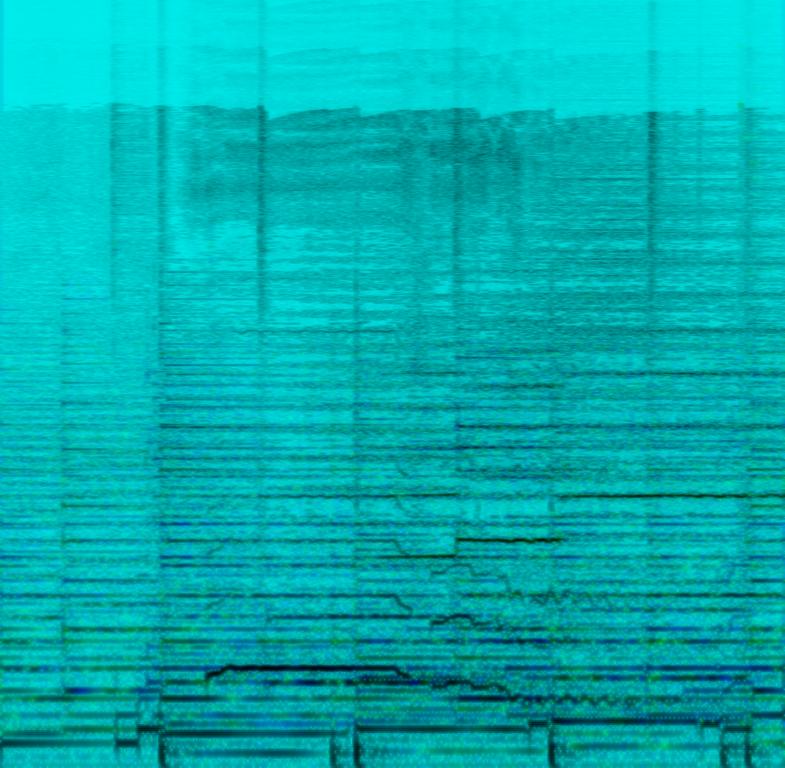
The track is an emotional love ballad that features heartfelt female vocals. Piano chords play in the background as a string section that sounds inspiring sustains chords. A drum kit plays a slow beat that adds to the romantic mood of the song.